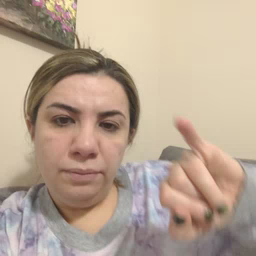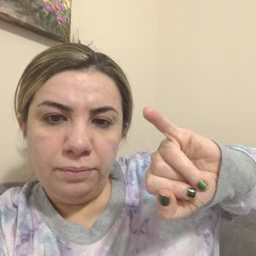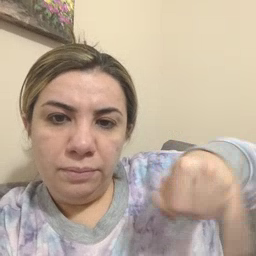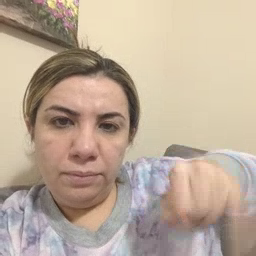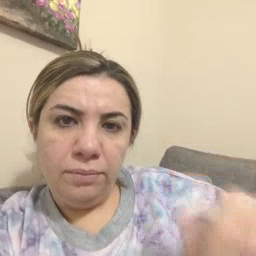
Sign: jeans